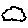
Label: cloud